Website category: sports
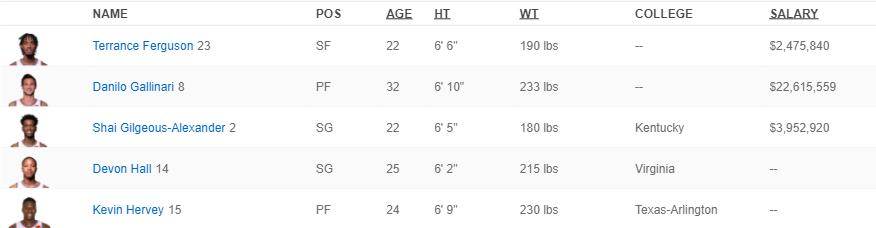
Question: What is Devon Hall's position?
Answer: SG

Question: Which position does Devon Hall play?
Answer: SG

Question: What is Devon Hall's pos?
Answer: SG

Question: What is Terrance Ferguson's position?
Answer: SF

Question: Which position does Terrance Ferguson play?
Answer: SF

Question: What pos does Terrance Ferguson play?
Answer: SF

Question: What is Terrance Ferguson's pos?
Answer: SF

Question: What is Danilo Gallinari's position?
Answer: PF

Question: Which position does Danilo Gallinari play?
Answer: PF

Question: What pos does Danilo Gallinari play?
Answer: PF

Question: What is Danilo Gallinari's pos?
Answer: PF

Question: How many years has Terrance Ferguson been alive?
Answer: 22

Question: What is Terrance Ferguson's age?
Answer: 22

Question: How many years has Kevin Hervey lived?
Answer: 24

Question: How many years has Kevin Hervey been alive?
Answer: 24

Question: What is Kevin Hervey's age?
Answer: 24

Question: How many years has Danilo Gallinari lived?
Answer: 32

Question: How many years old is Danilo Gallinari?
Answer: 32

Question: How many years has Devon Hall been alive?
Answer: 25

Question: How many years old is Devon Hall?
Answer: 25

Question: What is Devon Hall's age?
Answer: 25

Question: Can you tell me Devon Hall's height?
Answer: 6' 2"

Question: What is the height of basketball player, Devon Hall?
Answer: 6' 2"

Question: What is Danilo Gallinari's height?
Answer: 6' 10"

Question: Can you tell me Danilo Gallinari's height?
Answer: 6' 10"

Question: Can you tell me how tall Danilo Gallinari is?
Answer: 6' 10"

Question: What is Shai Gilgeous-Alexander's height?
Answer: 6' 5"

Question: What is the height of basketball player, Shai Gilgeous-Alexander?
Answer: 6' 5"

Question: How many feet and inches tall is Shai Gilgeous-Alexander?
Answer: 6' 5"

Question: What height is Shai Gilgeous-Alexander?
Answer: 6' 5"

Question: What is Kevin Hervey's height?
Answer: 6' 9"

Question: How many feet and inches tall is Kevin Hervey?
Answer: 6' 9"

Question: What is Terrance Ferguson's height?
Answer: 6' 6"

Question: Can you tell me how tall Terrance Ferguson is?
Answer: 6' 6"

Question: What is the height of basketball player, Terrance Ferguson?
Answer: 6' 6"

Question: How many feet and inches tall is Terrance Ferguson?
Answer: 6' 6"

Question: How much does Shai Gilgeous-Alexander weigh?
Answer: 180 lbs

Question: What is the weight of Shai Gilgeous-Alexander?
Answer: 180 lbs

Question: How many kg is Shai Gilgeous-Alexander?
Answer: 180 lbs

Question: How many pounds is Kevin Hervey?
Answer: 230 lbs

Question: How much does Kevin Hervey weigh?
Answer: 230 lbs

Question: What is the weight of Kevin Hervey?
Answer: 230 lbs

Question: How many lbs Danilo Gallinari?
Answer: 233 lbs

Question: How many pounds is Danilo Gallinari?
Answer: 233 lbs

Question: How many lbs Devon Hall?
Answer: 215 lbs

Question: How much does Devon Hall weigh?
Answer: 215 lbs

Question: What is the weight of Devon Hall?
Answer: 215 lbs

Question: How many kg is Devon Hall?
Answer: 215 lbs

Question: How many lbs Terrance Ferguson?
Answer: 190 lbs

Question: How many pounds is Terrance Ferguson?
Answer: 190 lbs

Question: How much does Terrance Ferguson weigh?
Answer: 190 lbs

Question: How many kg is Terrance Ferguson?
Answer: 190 lbs

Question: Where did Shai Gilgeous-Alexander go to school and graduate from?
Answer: Kentucky

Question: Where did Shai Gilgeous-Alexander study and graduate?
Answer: Kentucky

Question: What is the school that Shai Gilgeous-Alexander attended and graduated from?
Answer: Kentucky

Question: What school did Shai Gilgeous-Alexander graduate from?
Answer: Kentucky

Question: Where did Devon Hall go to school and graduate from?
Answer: Virginia

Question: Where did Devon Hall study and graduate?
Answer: Virginia

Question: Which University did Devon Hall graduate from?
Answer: Virginia

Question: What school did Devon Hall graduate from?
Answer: Virginia

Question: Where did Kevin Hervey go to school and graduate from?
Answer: Texas-Arlington

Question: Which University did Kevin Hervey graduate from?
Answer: Texas-Arlington

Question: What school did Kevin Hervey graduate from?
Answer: Texas-Arlington

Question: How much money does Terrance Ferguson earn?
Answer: $2,475,840